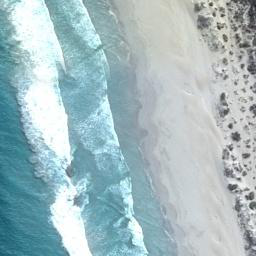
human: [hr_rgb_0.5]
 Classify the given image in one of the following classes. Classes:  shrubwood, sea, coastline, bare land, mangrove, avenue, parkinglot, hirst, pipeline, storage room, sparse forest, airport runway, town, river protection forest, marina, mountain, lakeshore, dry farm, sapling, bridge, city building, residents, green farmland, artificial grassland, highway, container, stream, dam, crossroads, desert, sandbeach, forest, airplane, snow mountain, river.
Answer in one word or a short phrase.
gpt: coastline